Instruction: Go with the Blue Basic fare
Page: flights
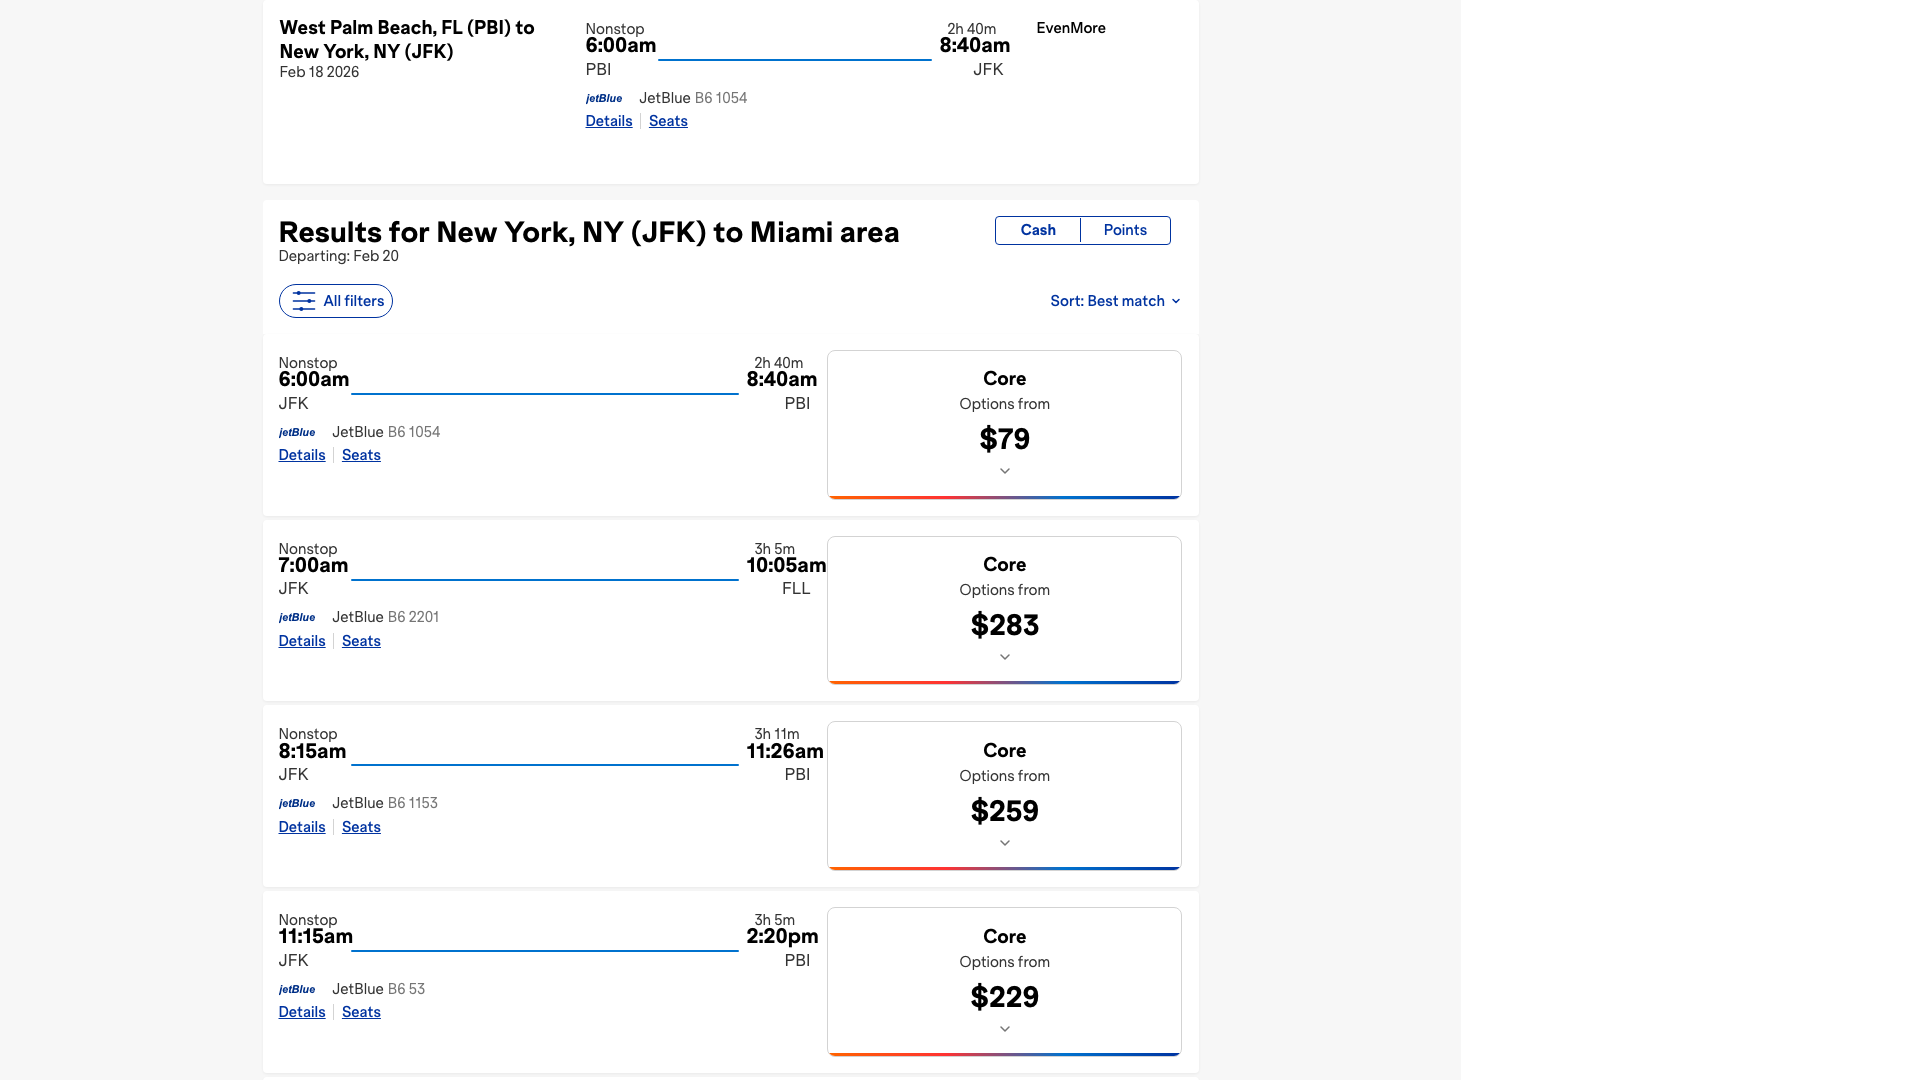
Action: click